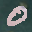
Label: 0